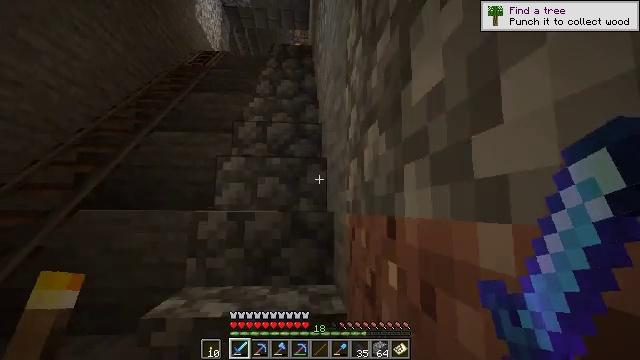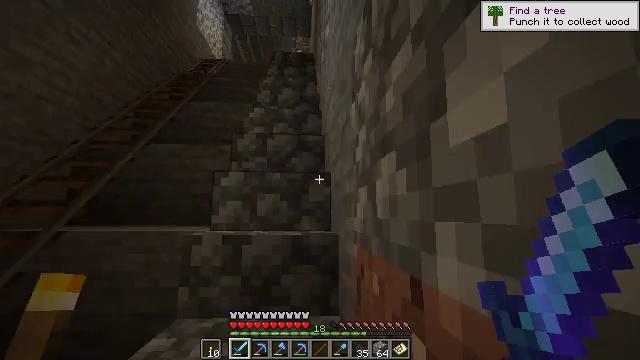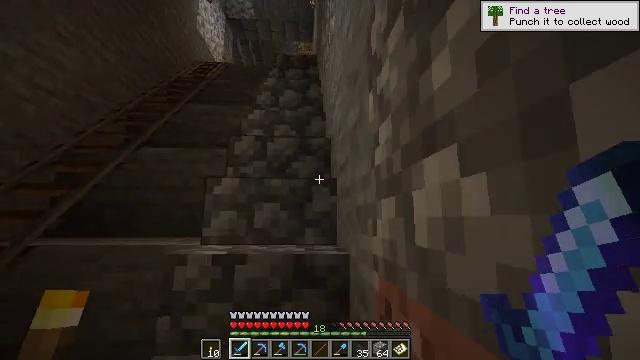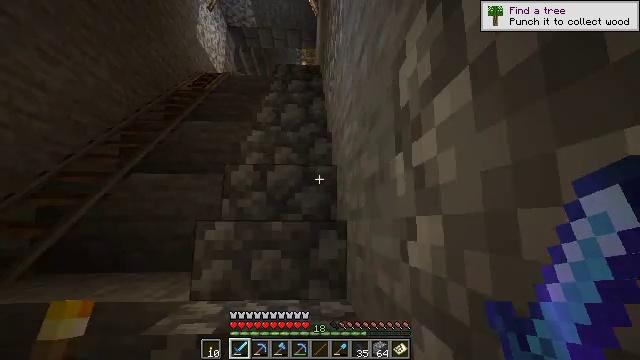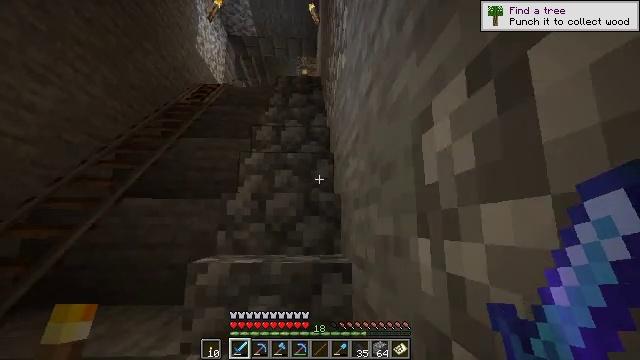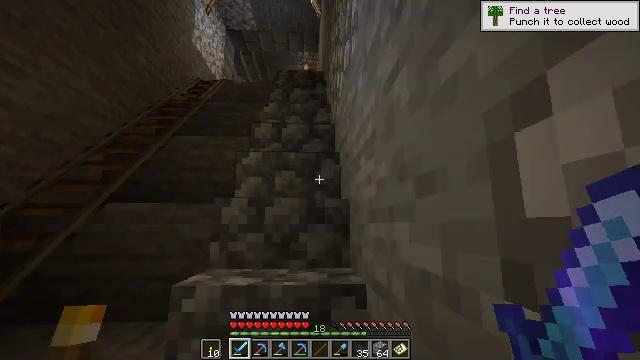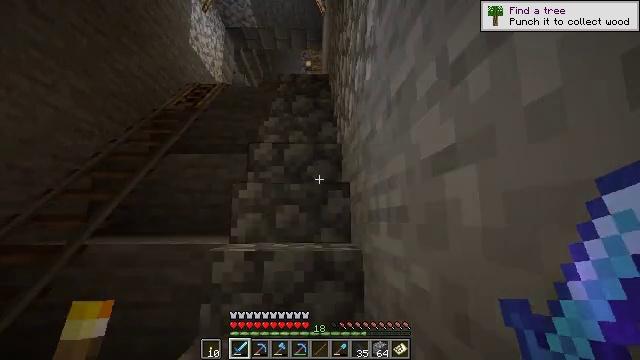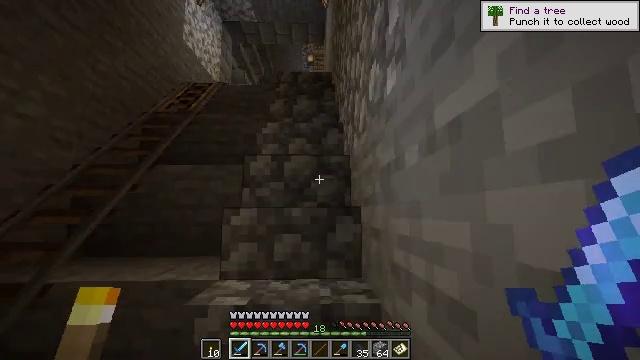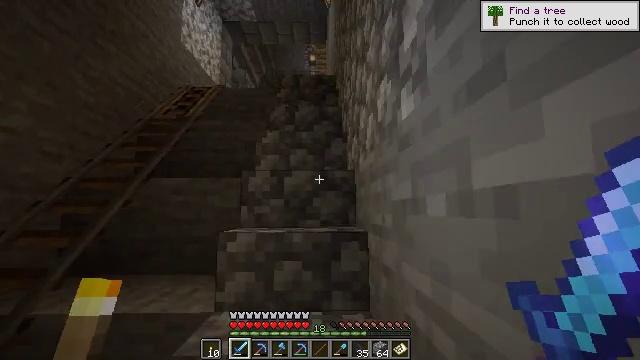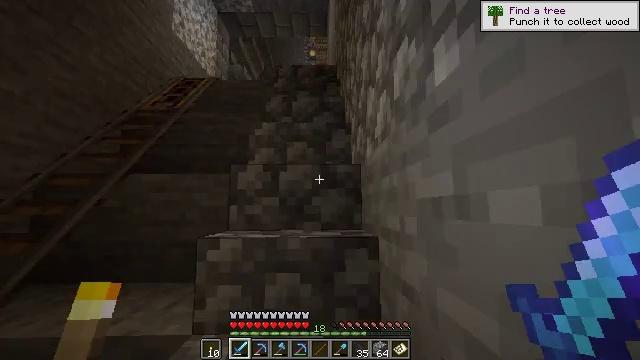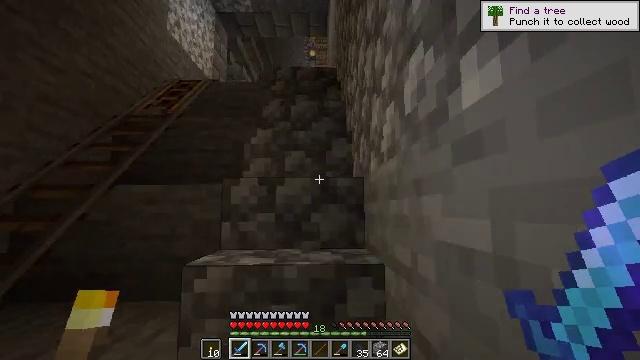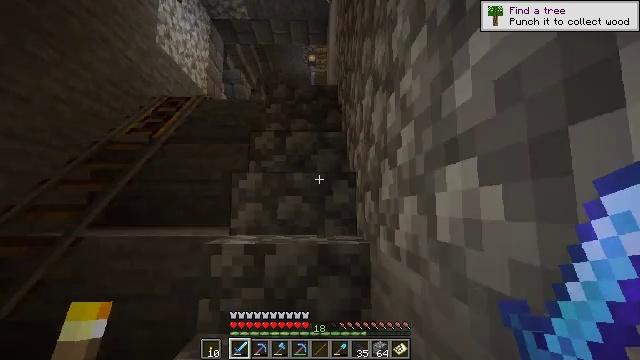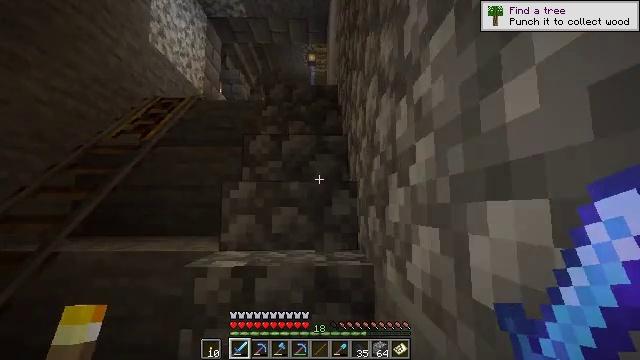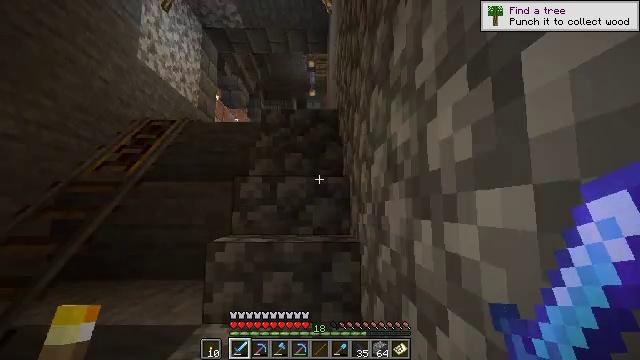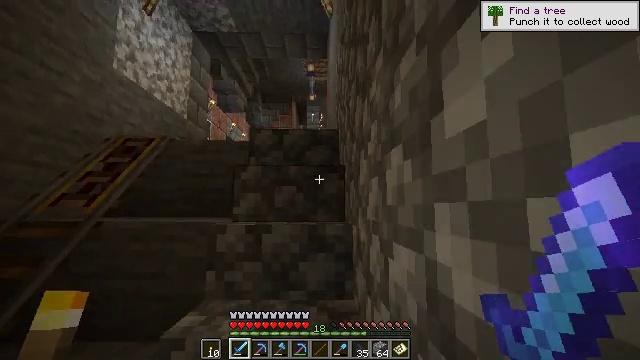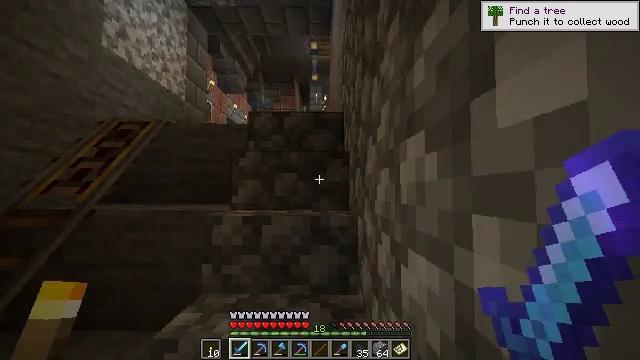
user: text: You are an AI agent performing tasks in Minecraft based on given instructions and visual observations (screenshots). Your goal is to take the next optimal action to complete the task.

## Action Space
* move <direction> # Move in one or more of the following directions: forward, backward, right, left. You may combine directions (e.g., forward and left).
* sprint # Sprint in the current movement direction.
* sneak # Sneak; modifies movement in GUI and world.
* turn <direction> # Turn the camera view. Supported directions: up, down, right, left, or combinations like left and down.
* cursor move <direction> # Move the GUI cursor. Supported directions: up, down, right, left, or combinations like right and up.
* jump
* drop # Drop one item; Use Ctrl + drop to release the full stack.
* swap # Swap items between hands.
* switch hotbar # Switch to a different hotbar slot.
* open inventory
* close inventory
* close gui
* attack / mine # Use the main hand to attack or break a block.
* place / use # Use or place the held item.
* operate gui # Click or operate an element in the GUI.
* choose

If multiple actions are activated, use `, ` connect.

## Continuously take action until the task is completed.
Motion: motion action
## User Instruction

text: Turn coal into a coal block using the crafting grid.
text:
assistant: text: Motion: move forward, turn up
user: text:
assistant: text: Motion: move forward, turn up
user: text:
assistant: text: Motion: move forward
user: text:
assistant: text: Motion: move forward
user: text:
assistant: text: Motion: move forward
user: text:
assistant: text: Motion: move forward, turn down
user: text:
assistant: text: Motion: move forward, turn down
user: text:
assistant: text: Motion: move forward
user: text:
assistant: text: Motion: move forward
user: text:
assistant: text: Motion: move forward
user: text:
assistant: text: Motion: move forward
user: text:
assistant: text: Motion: move forward
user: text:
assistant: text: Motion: move forward
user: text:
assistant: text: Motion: move forward
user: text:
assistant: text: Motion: move forward, turn down
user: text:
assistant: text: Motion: move forward, turn down
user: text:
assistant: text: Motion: move forward
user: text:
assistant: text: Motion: move forward
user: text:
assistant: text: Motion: move forward
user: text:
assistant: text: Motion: move forward
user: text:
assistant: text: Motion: move forward
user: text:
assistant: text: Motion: move forward
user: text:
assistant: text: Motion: move forward
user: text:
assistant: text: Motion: move forward
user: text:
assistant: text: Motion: move forward
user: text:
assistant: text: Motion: move forward
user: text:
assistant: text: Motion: move forward
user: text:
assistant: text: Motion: move forward
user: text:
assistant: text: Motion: move forward
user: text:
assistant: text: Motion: move forward, turn right and down